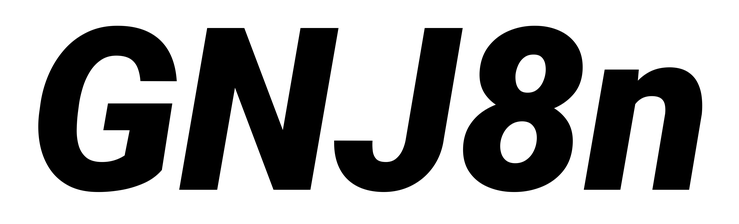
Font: Roboto-Italic_Black_Italic